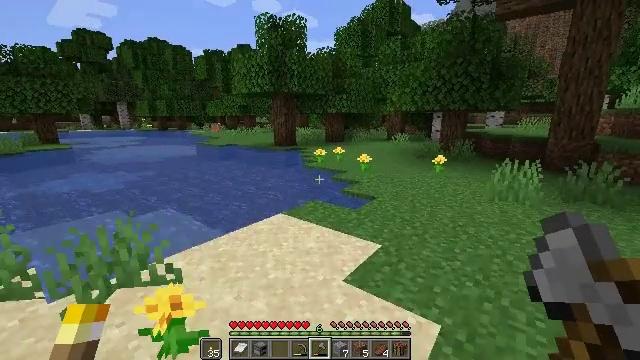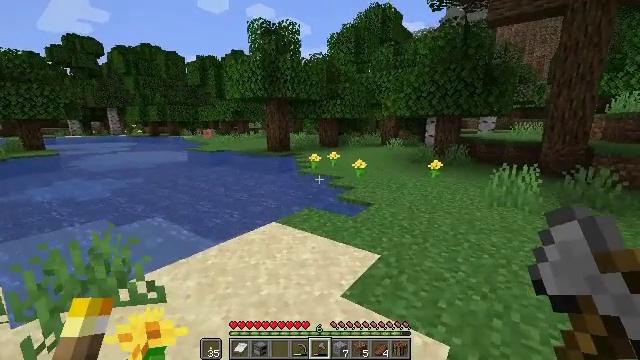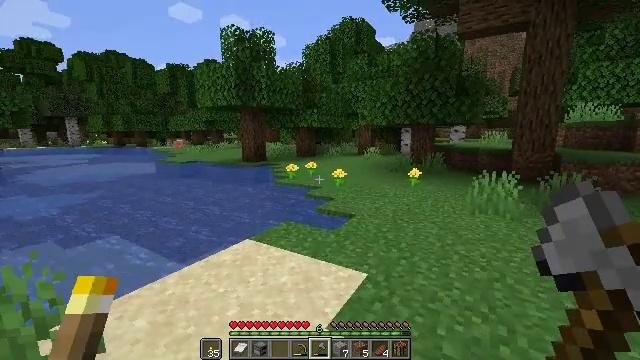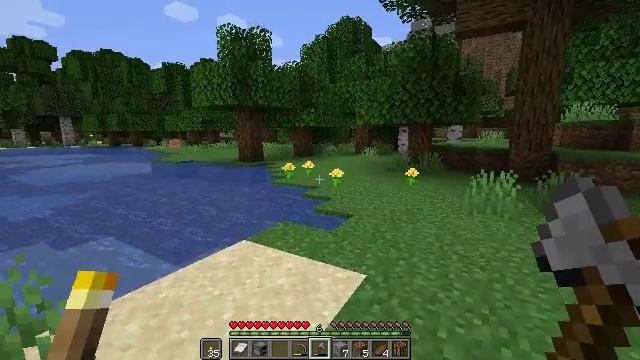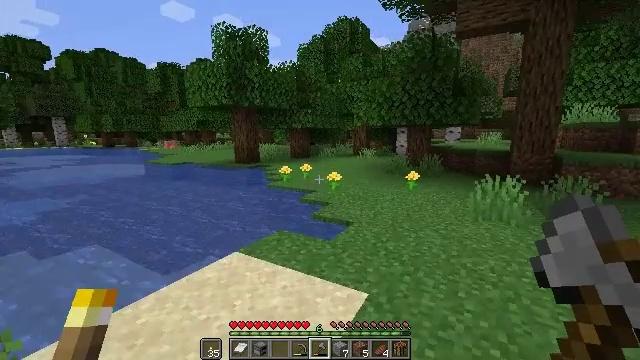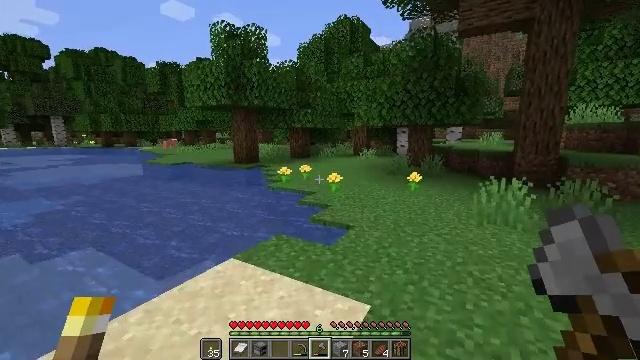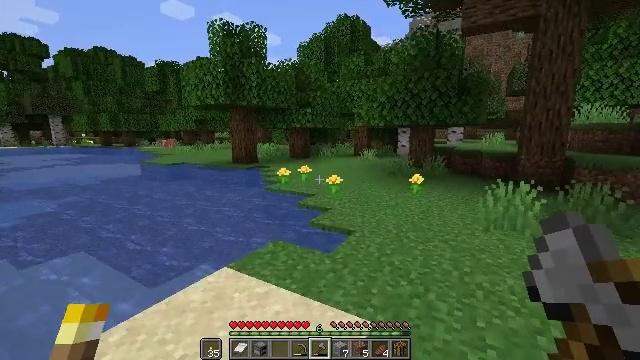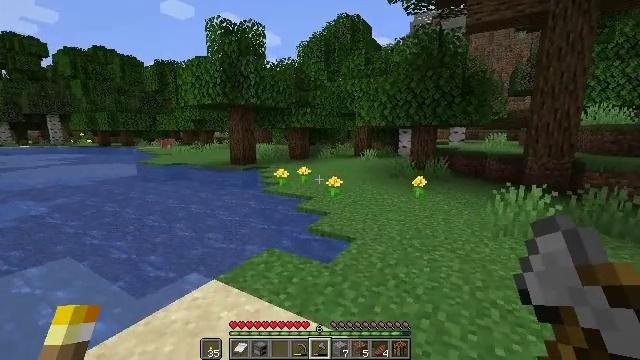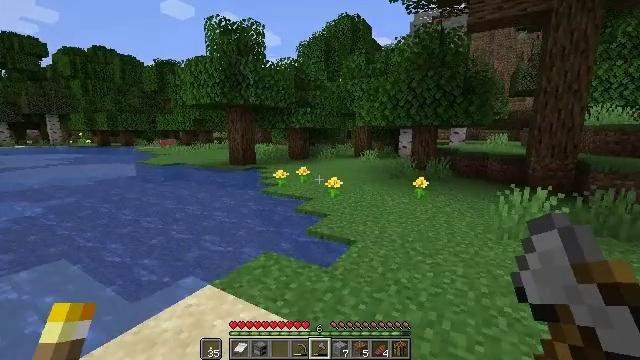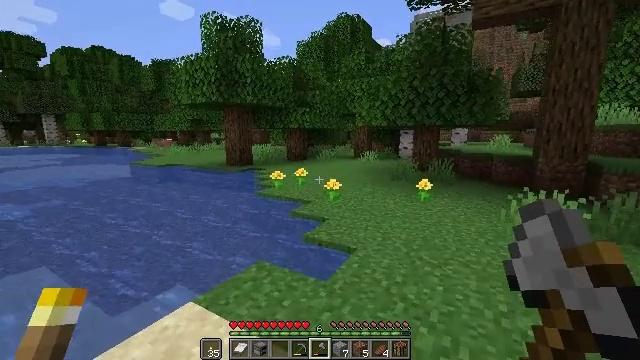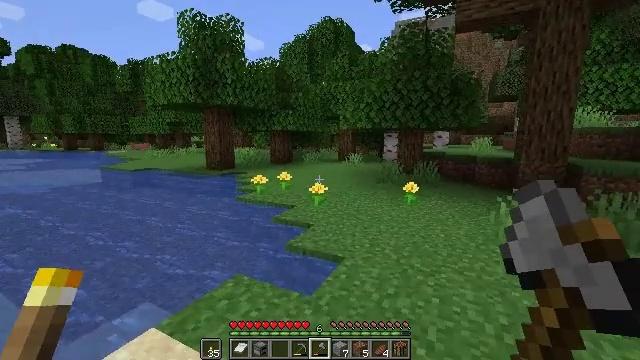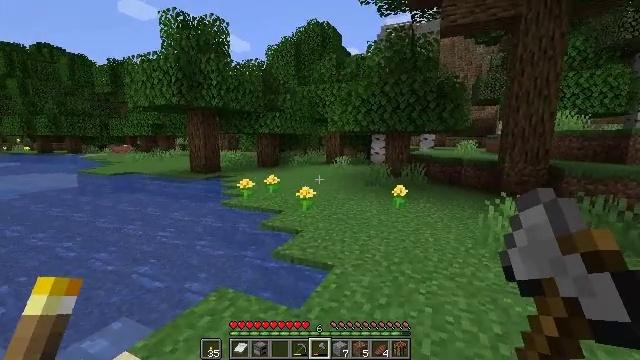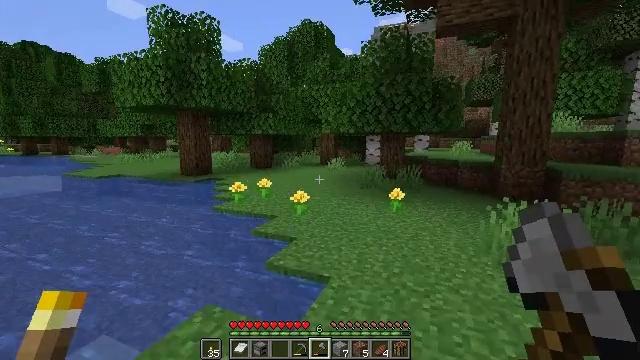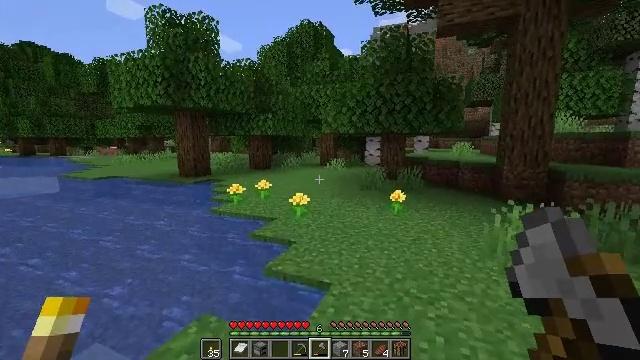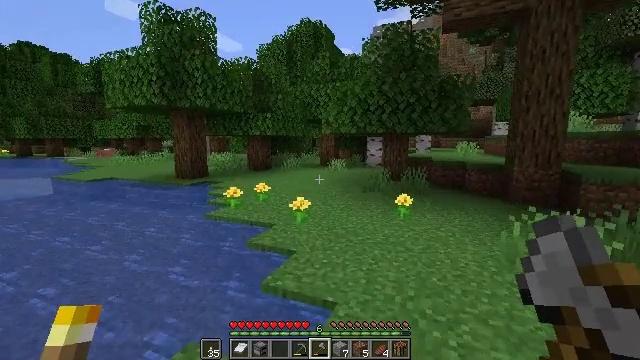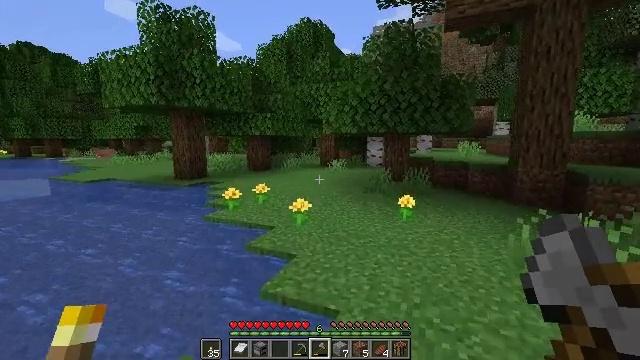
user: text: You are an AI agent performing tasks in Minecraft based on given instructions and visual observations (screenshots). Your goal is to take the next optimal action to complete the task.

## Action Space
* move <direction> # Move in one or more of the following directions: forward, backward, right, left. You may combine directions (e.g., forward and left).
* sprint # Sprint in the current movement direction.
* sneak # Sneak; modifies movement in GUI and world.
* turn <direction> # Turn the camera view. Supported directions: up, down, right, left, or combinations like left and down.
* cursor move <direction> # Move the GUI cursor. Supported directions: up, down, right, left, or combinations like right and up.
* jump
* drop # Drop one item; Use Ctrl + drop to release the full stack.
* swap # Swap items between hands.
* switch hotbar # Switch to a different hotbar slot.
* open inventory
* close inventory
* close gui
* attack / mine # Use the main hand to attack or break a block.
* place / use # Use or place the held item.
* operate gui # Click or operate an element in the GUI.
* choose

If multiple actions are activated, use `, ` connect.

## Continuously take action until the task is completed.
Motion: motion action
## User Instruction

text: Collect the bee nest for honey.
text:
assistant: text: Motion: move forward, turn right and up
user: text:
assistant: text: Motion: move forward, turn right and up
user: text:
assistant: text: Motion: move forward
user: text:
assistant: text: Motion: move forward
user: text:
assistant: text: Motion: move forward
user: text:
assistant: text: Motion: move forward
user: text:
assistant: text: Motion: move forward
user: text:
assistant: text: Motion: move forward
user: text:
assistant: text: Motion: move forward
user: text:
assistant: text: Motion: move forward, turn right
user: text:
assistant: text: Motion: move forward, turn right
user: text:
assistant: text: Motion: move forward, turn right
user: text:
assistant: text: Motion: move forward
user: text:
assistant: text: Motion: move forward
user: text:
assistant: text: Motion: move forward
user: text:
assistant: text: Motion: move forward
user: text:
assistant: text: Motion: move forward
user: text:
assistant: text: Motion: move forward
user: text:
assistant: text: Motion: move forward
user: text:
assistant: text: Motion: move forward
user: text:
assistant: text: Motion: move forward
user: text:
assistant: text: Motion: move forward
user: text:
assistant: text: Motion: move forward
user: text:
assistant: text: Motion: move forward
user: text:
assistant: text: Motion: move forward
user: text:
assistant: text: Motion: move forward
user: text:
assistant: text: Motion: move forward
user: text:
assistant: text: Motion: move forward
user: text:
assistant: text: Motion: move forward
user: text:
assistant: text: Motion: move forward